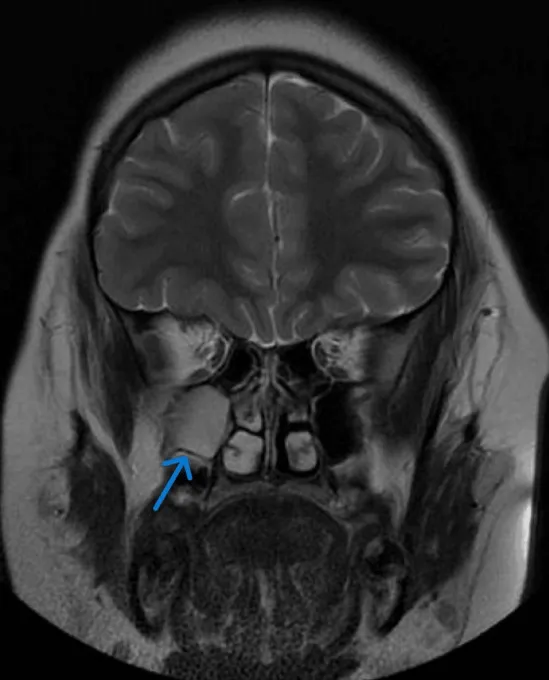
MRI brain scan with T2-weighted image, a sagittal section with a 3D view showing the right maxillary retention cyst.
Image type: radiology (mri)